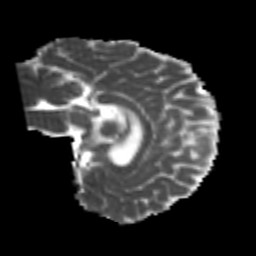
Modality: MD
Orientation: sagittal
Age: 26
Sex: female
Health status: healthy
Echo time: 0.074 s